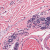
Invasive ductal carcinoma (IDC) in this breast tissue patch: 0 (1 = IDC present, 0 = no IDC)